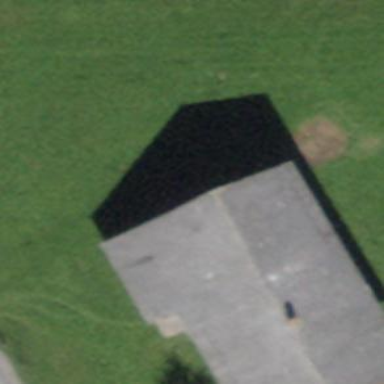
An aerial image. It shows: Farm building.